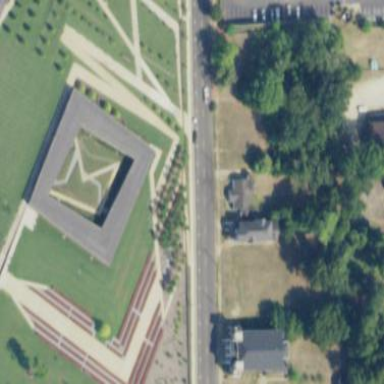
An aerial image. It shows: Historic memorial.